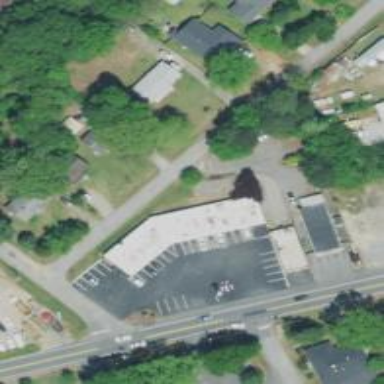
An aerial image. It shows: Convenience shop.